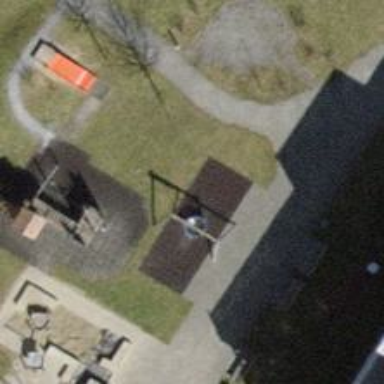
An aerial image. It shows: Playground with basket swing.